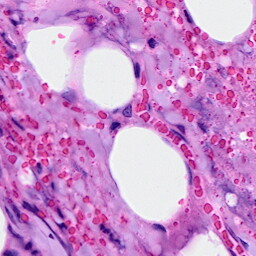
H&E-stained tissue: Breast